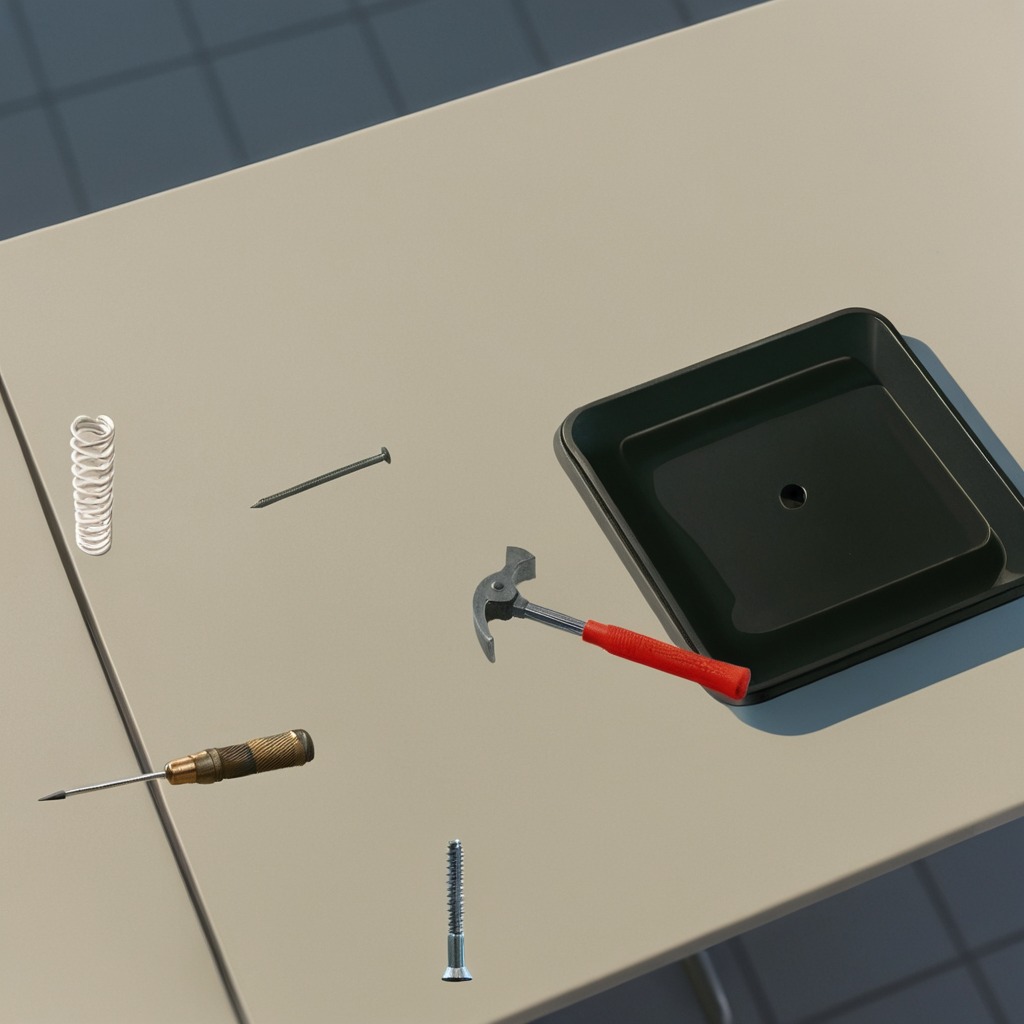
A screw, hammer, nail, spring and screwdriver are lying on the textured surface.